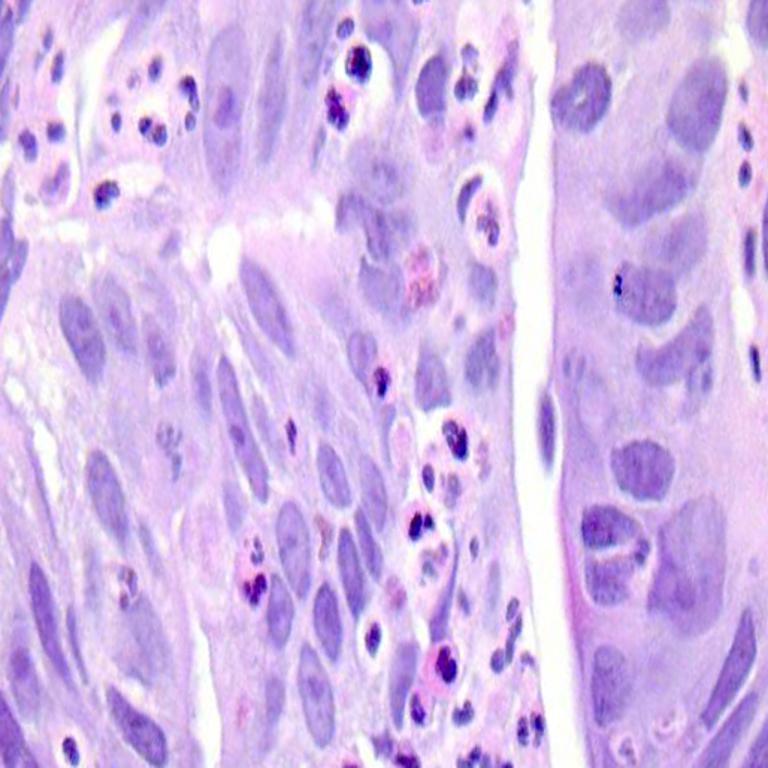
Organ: colon
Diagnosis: adenocarcinomas